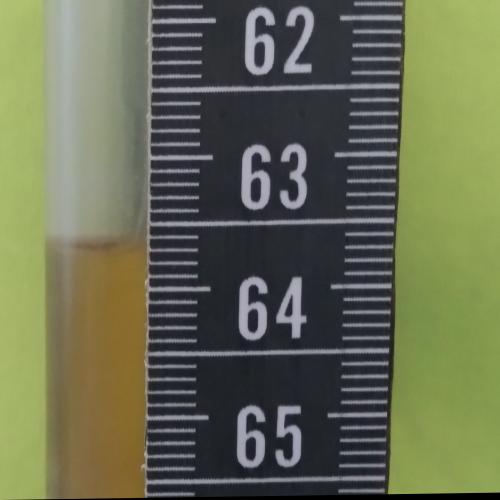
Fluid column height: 63.7 cm